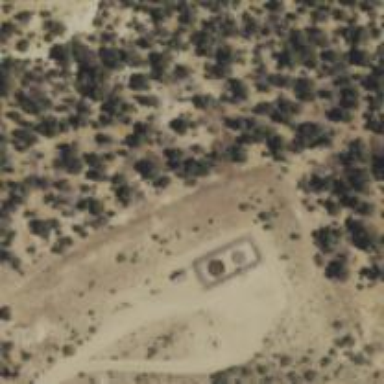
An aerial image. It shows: Storage tank that is man-made.